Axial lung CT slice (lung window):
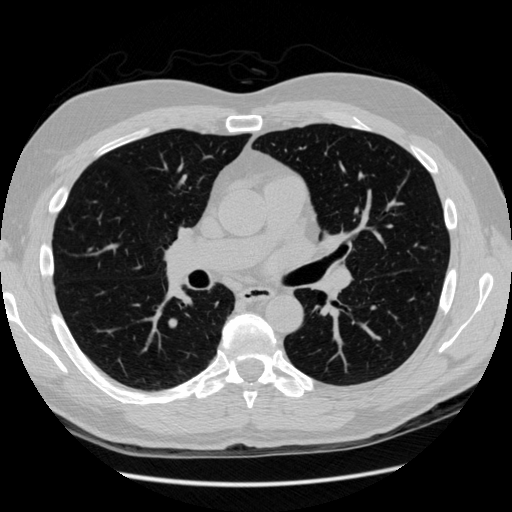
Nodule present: no